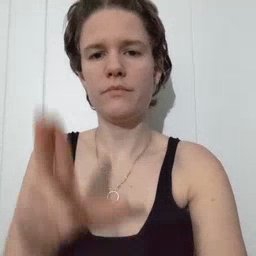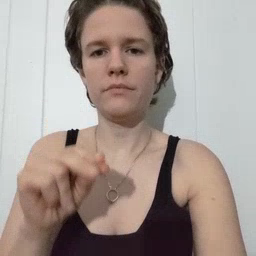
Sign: no